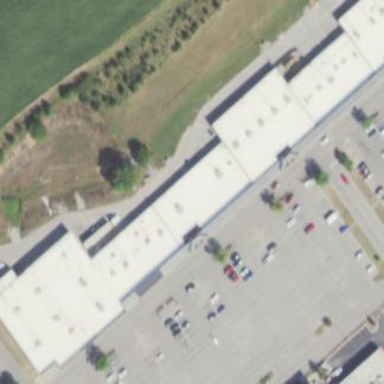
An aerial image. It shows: Retail building.